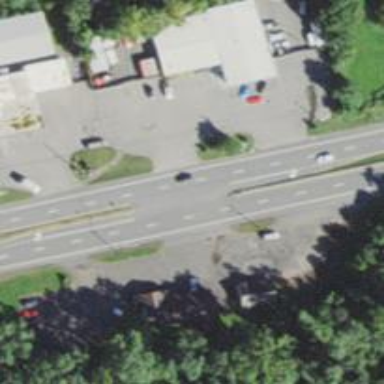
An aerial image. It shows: Trunk link highway with asphalt surface.